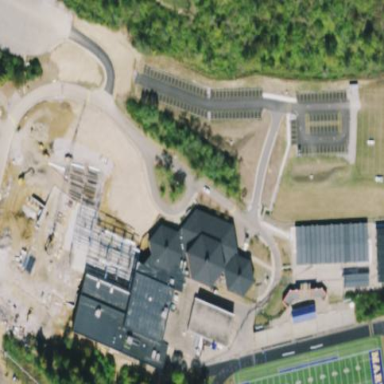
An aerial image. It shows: School building.